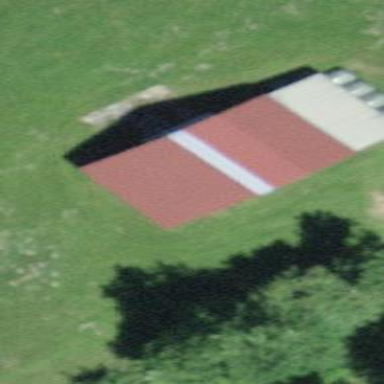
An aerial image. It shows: Barn.